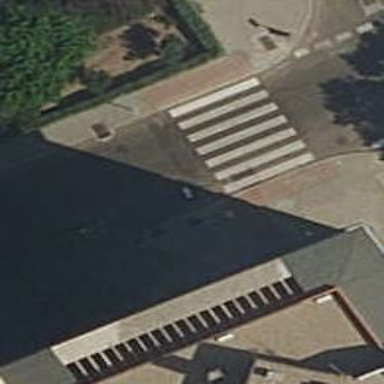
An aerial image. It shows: Uncontrolled zebra crossing on the road.